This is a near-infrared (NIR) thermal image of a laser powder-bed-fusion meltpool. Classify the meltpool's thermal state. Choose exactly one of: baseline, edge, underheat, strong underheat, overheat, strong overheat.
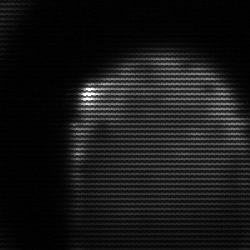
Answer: edge